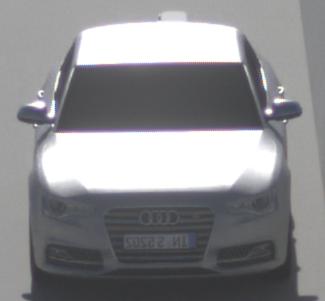
Make: Audi
Model: S5
Detailed model: F5
Model produced from: 2016
Model produced until: 2019
Doors: 2
Color: white
Road condition: dry road
Daytime: morning or afternoon
Contrast: high contrast